Question: I'm following along with the Stanford CS193P Swift/Xcode course using C# with Xamarin.iOS in Visual Studio.
It's gone mostly okay despite some differences, but I am seeing weird behavior when creating segues in the designer that I can't resolve. It is hard to put into words, but basically I control-drag from a button to a view controller, select 'Show Detail' and it creates the Segue - I can see the 'S' in the circle on the Segue line. When I select the Segue, to give it an identifier, the Segue dropdown in the 'Widget' tab of the properties cycles through a few values and the ends up half height with no selected value, and the circled 'S' changes to a 'P' for popover.
A gif better demonstrates this:

Edit:
1. Create a new Visual C# > iOS > Universal > Single View App project
2. Delete the default View Controller
3. Drag a Split View Controller out and delete the default View Controllers
4. Drag two View Controllers out and create master/detail relationships
5. Add a button to the master
6. Ctrl-Drag from the button to the detail and select 'Show Detail'
7. Select the newly created Segue
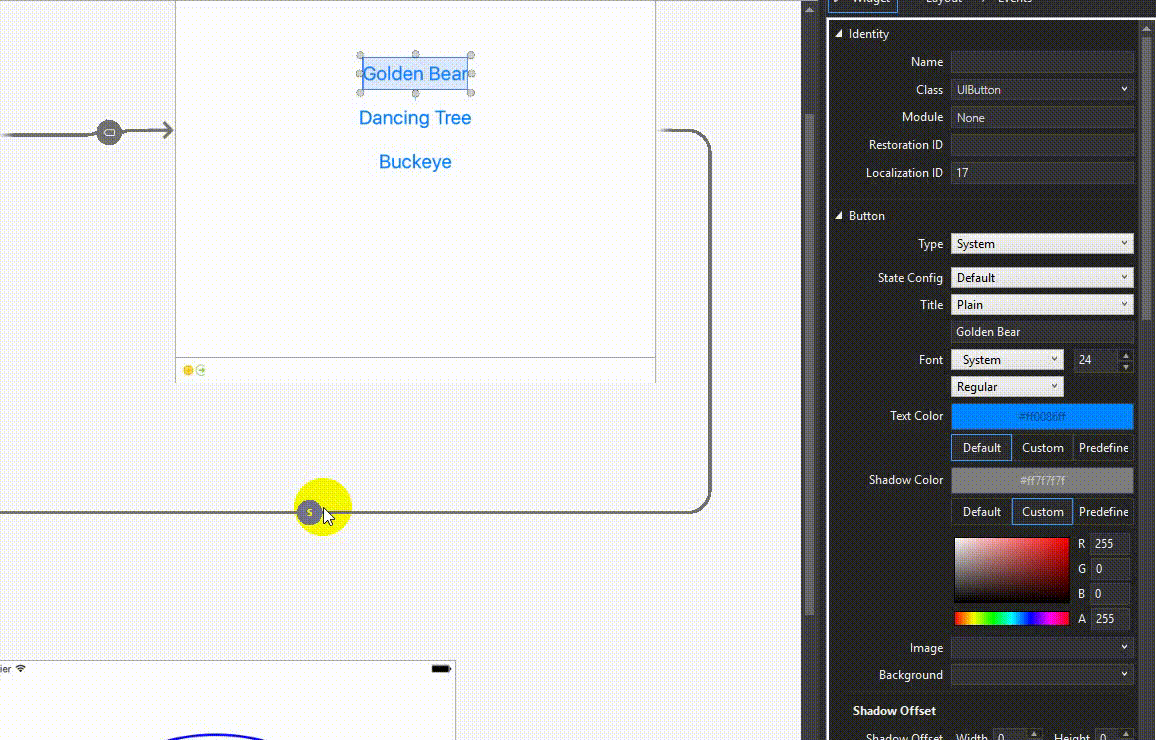
Answer: Fixed in Cycle9 which at the time of writing is in Alpha (per bugzilla.xamarin.com/show_bug.cgi?id=44401)